Field crop: maize
Growth stage: 2
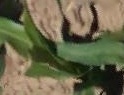
Species: maize